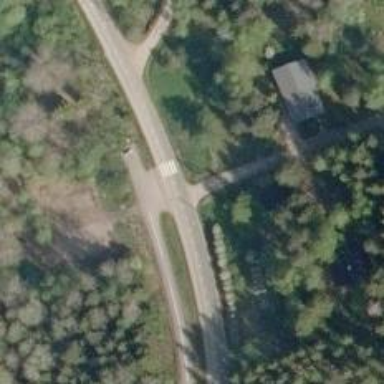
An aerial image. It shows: Road with "give way" sign.